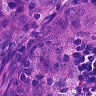
Metastatic tissue present: yes